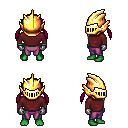
a pixel art fantasy rpg character, male body template, orc, green skin, maroon long-sleeve shirt, magenta pants, pink twin-tailed hairstyle, gold helm, metal gloves, four views (front, back, left, right), 2x2 character sprite sheet, small pixel art, hard edges, no anti-aliasing